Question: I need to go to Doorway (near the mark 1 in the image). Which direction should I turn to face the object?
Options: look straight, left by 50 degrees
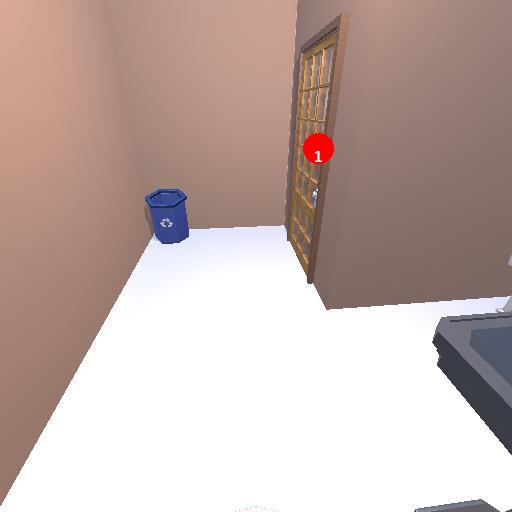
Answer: look straight